Question: I want to make look like grid background as a full screen, .
...by using android plot library. Can anyone suggest a good implementation of that.
I'm going to change bitmapshader by creating bitmap, to pass
'RectF rect = plot.getGraph().getGridRect(); BitmapShader myShader = new BitmapShader( Bitmap.createScaledBitmap( BitmapFactory.decodeResource( getResources(), R.drawable.graph_background), 1, (int) rect.height(), false), Shader.TileMode.REPEAT, Shader.TileMode.REPEAT); Matrix m = new Matrix(); m.setTranslate(rect.left, rect.top); myShader.setLocalMatrix(m); plot.getGraph().getGridBackgroundPaint().setShader(myShader);'
this give error for (int) rect.height(), null pointer exception for this
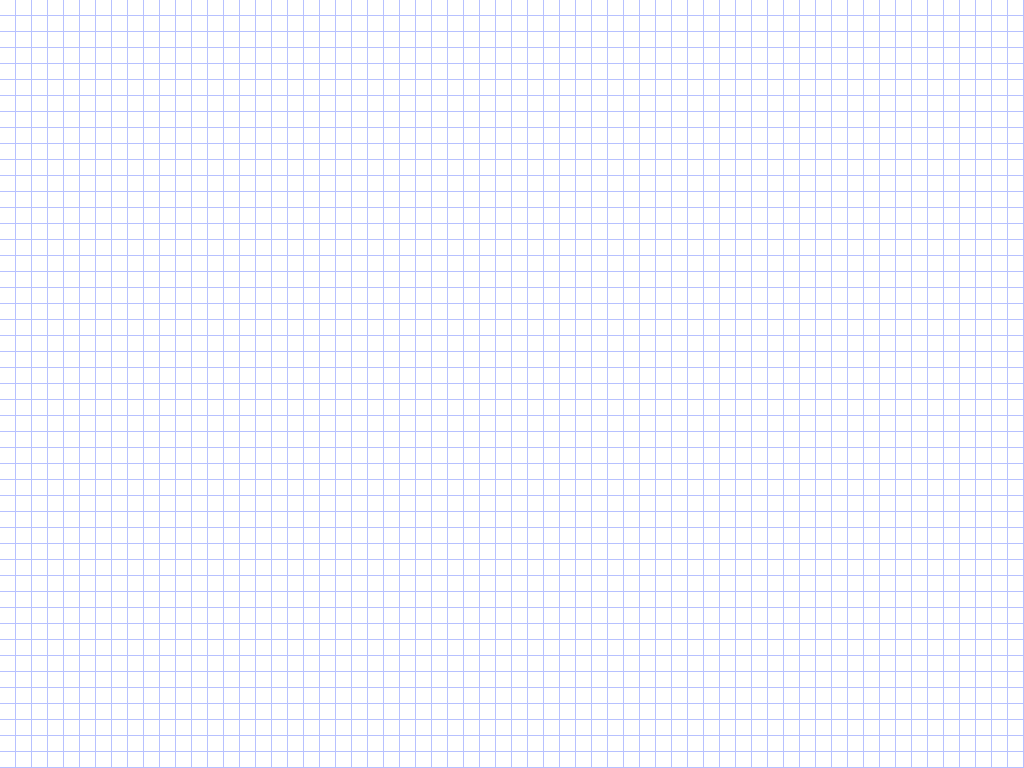
Answer: Without a more precise description of what you're trying to do the best I can do is to provide a general answer to how you accomplish your goal. Here's how you would display a grid of 25x25 px boxes:
'''
plot.setDomainStep(StepMode.INCREMENT_BY_PIXELS, 25);
plot.setRangeStep(StepMode.INCREMENT_BY_PIXELS, 25);
plot.getGraph().getDomainGridLinePaint().setColor(Color.BLUE);
plot.getGraph().getRangeGridLinePaint().setColor(Color.BLUE);
'''
You said in your comments that you wanted to make the boxes as small as possible, so if you really want to do that, you could specify a size of 1 by 1 instead.